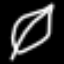
Label: leaf